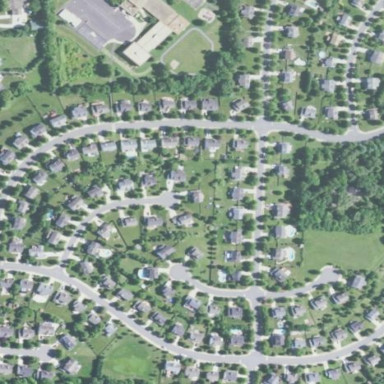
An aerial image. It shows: Grassy residential area in cozy neighborhood.